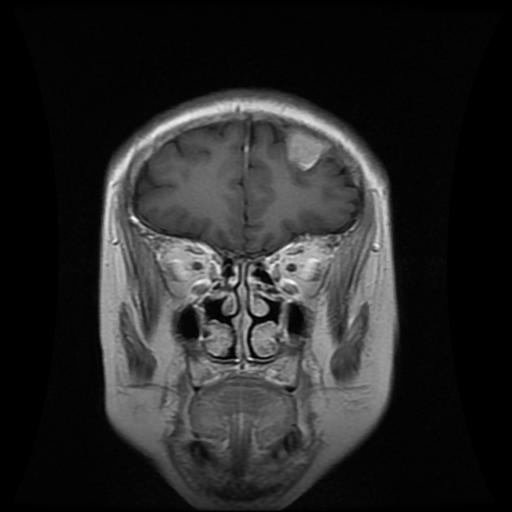
Label: meningioma